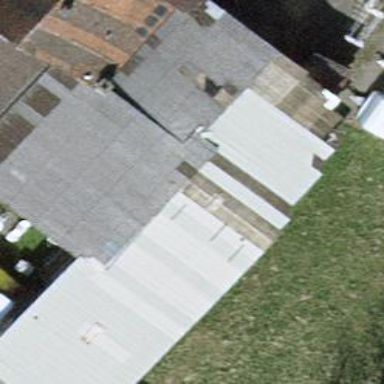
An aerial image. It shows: Garage building.